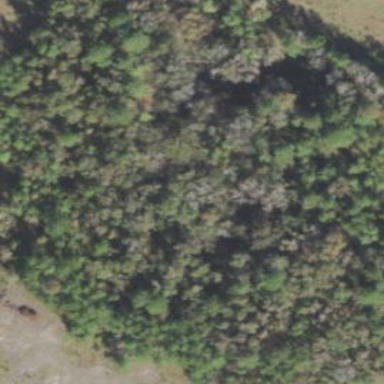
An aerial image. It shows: Mixed woodland with various types of leaves.